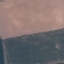
Label: AnnualCrop